Question:
How to add image to header in itext 5.2.1?
As the picture shows, the logo should fill the header.
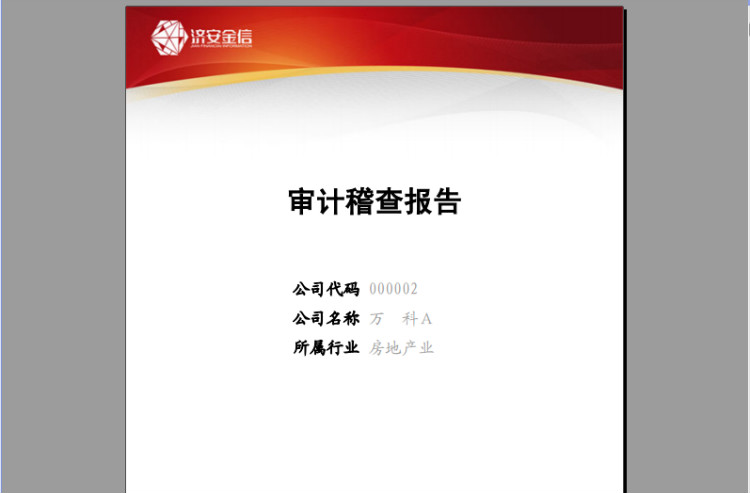
Answer: You already posted a quite <URL>. Instead of adding text to the header table as described there, you can add an Image.